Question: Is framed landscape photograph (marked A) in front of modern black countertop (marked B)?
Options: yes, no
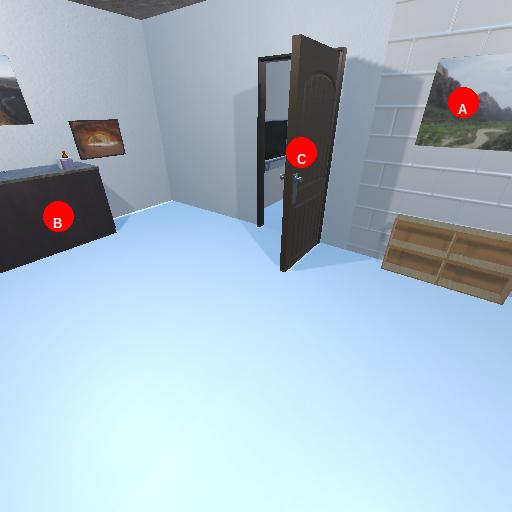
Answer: yes